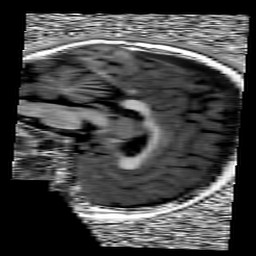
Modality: UNIT1
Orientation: sagittal
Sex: female
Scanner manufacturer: siemens
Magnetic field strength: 3 T
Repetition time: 5 s
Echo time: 0.00355 s